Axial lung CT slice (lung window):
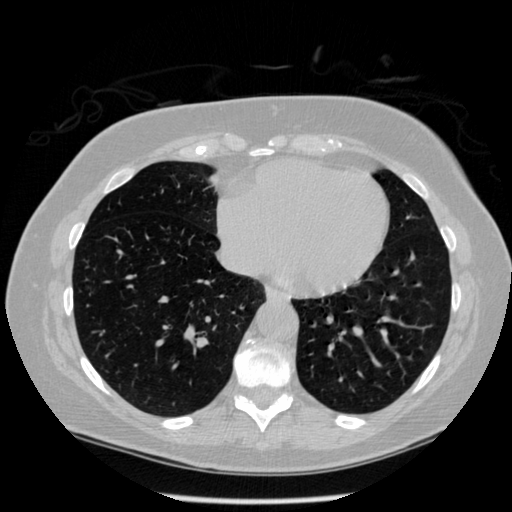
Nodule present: no